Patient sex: M
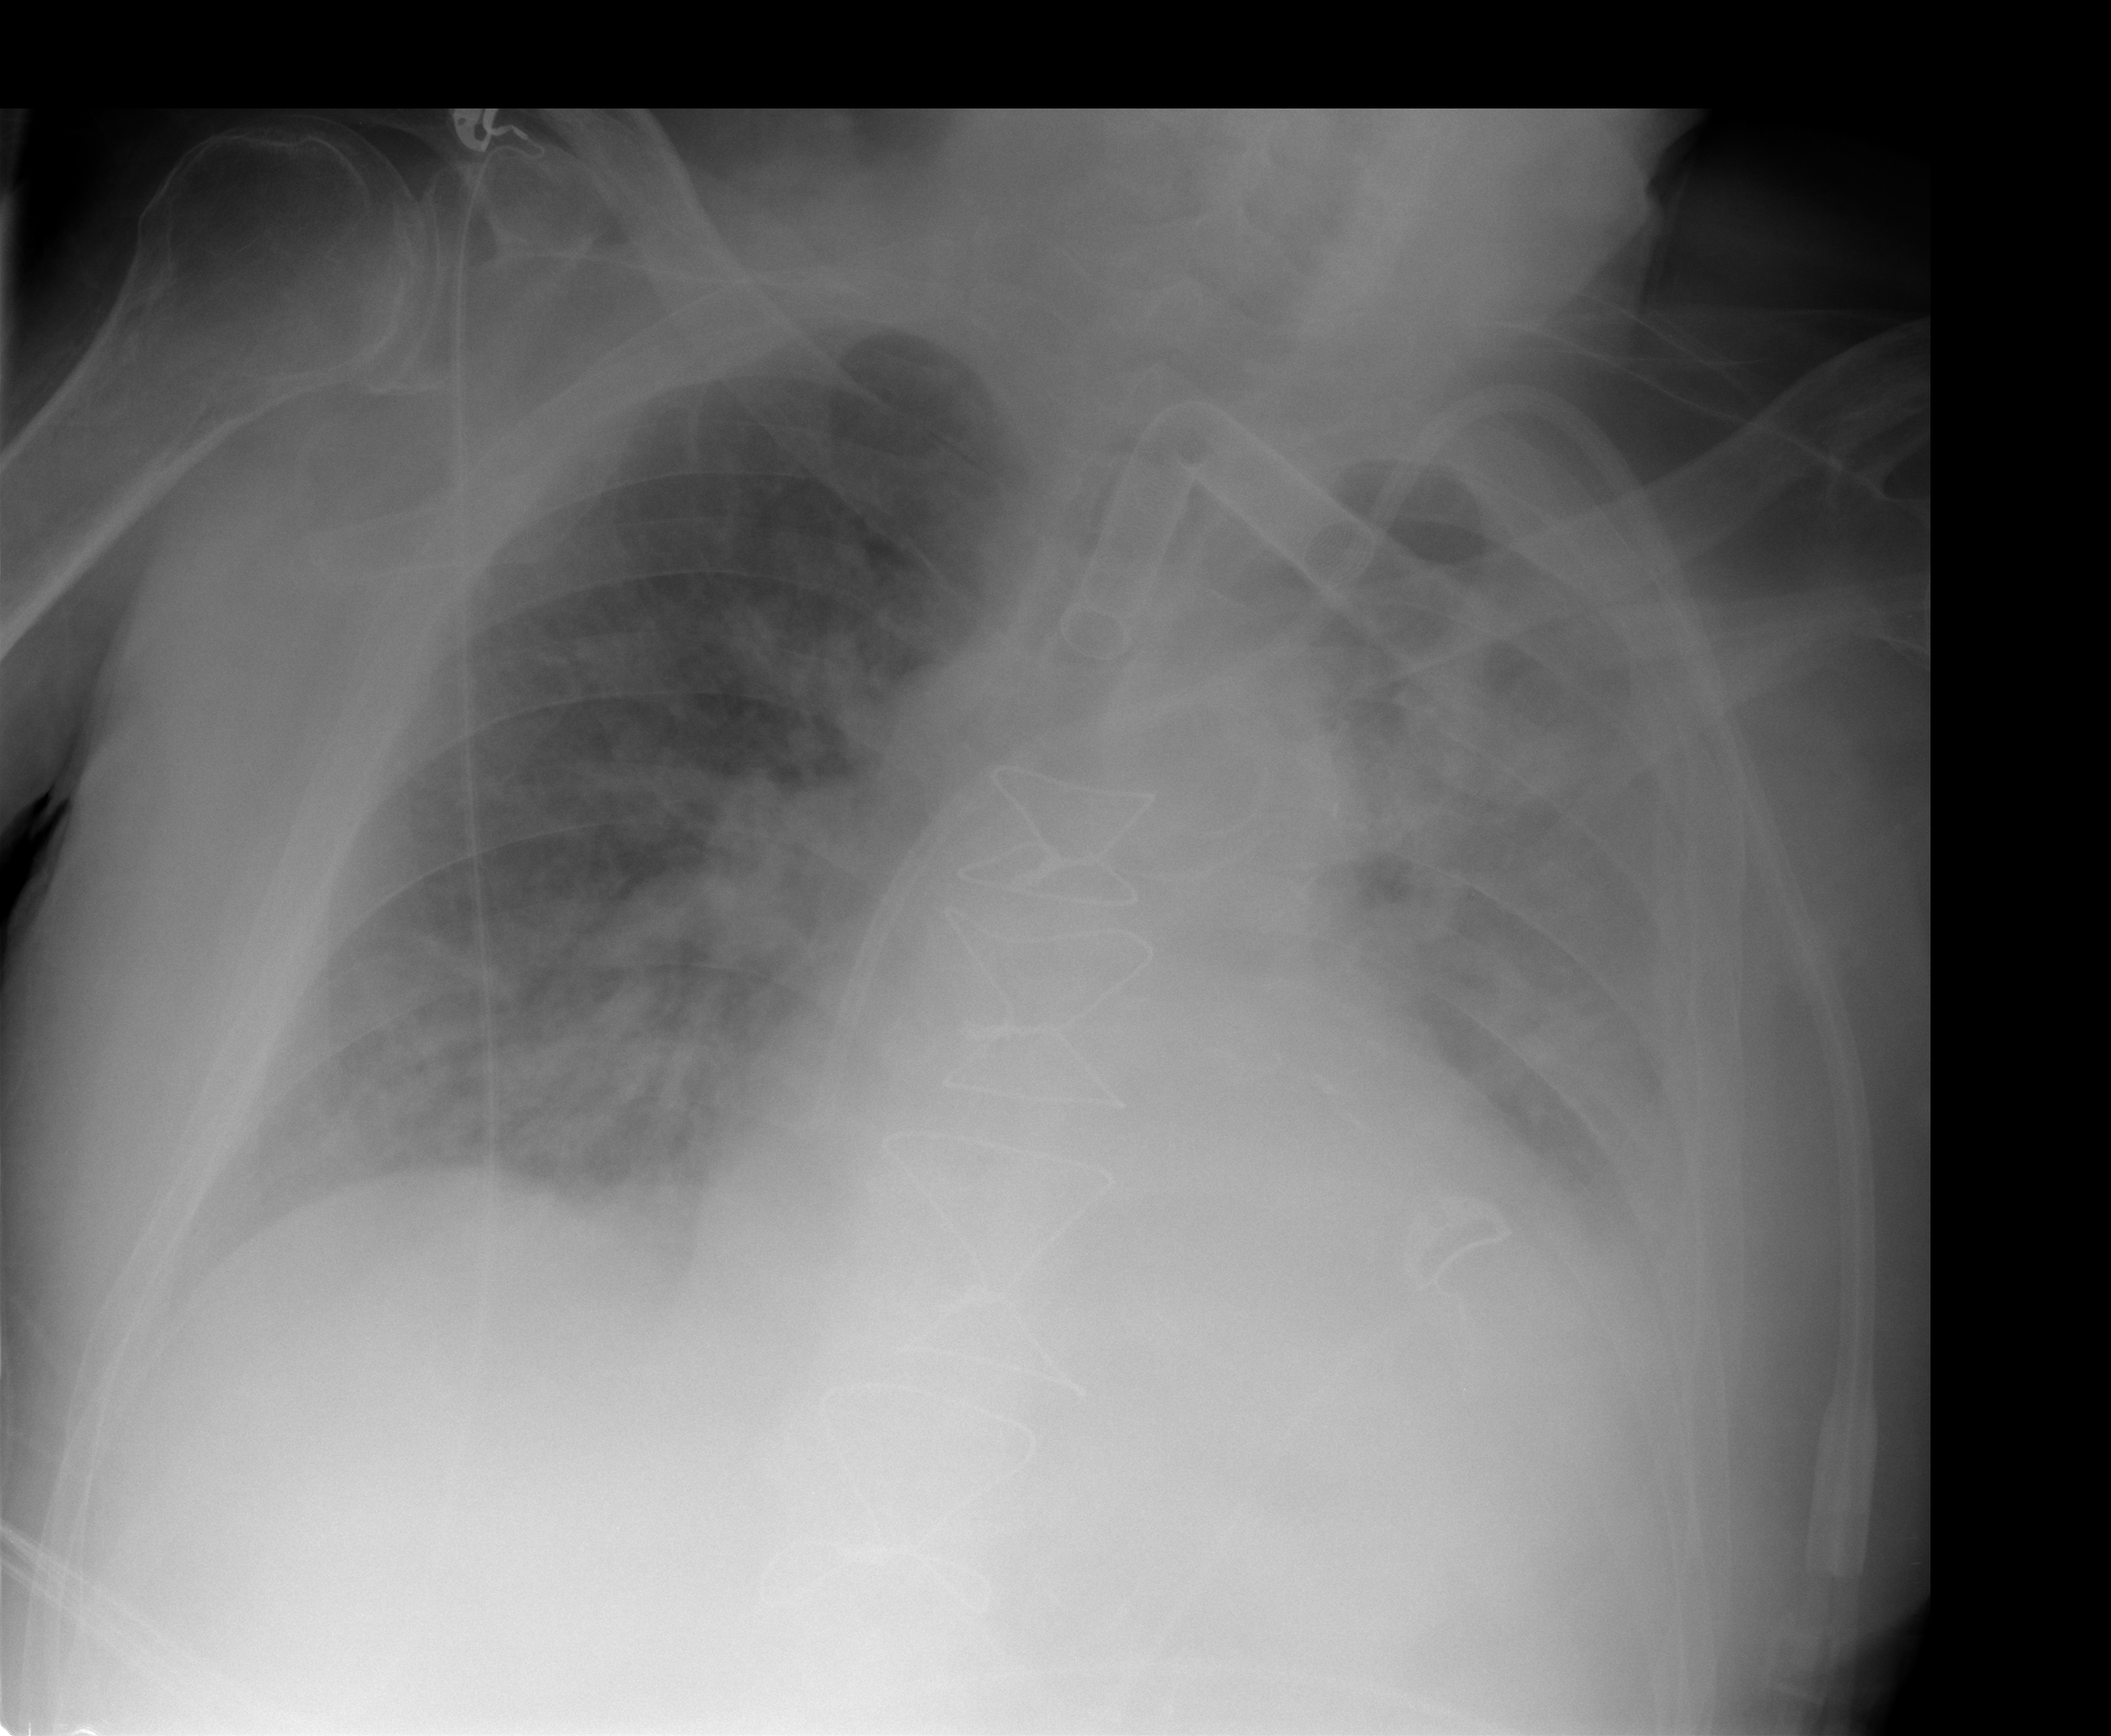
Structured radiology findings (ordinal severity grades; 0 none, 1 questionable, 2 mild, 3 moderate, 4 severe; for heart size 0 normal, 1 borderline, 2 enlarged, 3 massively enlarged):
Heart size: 2
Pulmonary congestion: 2
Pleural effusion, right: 2
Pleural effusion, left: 2
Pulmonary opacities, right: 2
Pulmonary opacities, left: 2
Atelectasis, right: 2
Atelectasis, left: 2